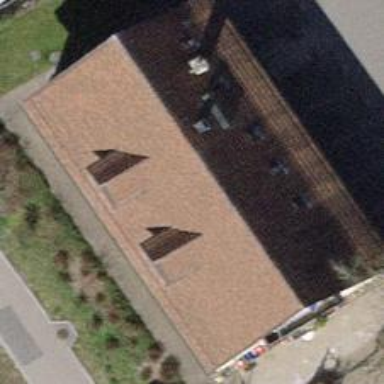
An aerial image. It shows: Gabled roof kindergarten building.